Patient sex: F
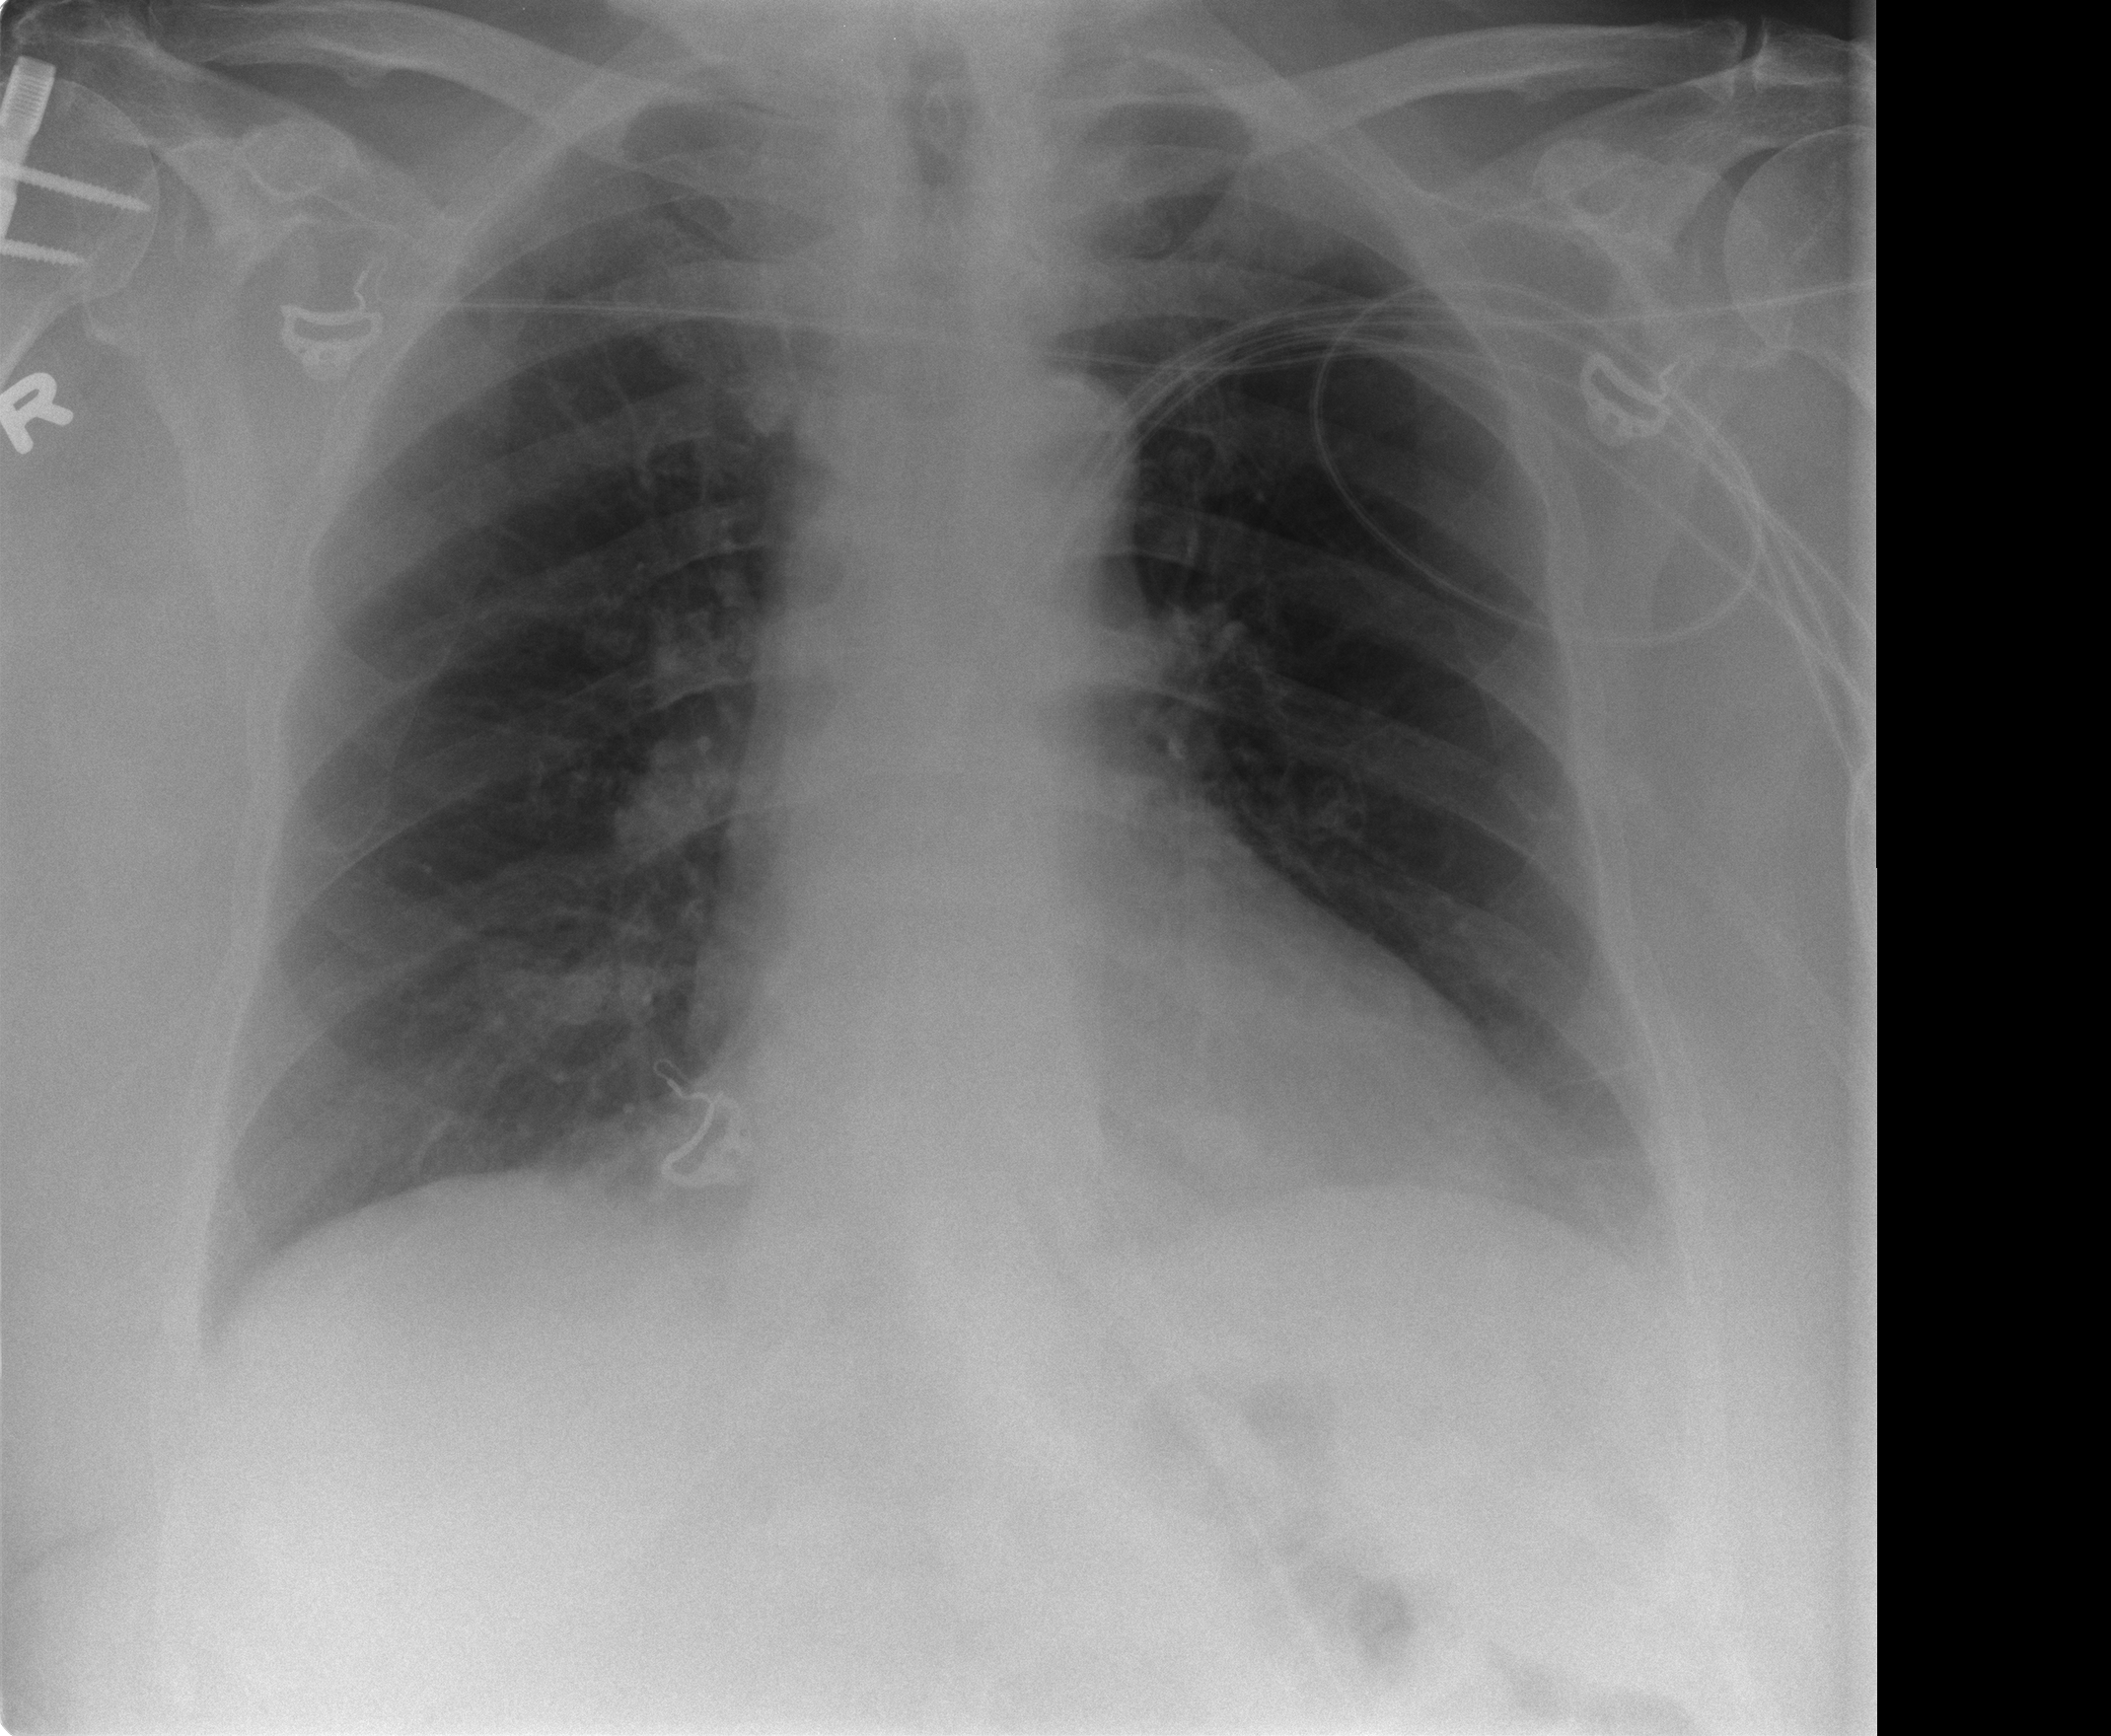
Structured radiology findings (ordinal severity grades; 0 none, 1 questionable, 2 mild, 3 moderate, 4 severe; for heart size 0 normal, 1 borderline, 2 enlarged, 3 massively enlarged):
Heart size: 1
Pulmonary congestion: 0
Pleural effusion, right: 0
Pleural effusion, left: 1
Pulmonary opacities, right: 0
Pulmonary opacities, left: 0
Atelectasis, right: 0
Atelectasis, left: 1